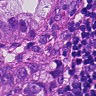
Metastatic tissue present: yes